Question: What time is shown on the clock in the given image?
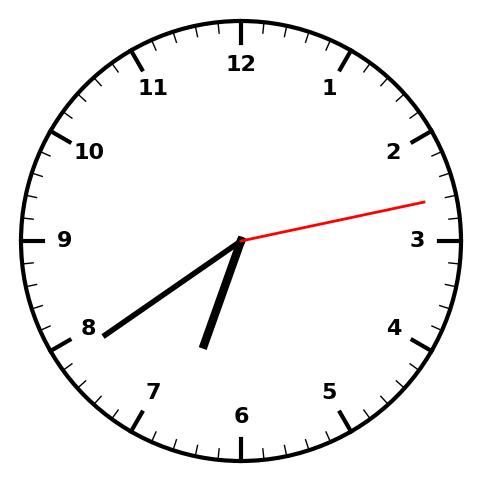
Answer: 06:39:13